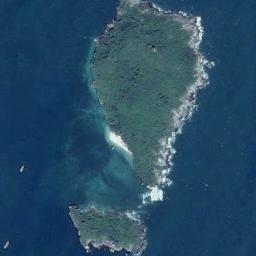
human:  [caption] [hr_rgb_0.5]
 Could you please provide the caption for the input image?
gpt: The island above is bigger than the island below .

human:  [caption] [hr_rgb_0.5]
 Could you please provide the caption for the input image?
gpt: The two islands with dense vegetation are surrounded by deep blue waters .

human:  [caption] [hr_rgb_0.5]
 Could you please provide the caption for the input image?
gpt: There are two small green and two irregular green islands on the blue sea  The island has lush green vegetation and a white sand beach .

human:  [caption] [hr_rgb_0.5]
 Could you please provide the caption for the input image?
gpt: There are several islands of different sizes .

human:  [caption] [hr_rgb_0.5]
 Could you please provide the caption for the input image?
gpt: The green island is on a blue sea .